Question: I am abstracting a tweet from a users profile using json. I am then inserting it in a database. I need to know how to safely put the characters into a mySql database and then convert them back to the normal tweet again.
For example the word "doesn't" is going in the database as "doesn't"
ALSO, If the Tweet happens to have quotes in it, then they are gone as well.
There must be a way to preserve these and get them back again.
How can I safely add this and how can I convert it back again?
I have tried this SQL line:
'''
mysqli_query($con,"INSERT INTO tweetCheck (Timestamp, Tweet) VALUES ('$Timestamp', '$Tweet')");
'''
Here is the encoding:
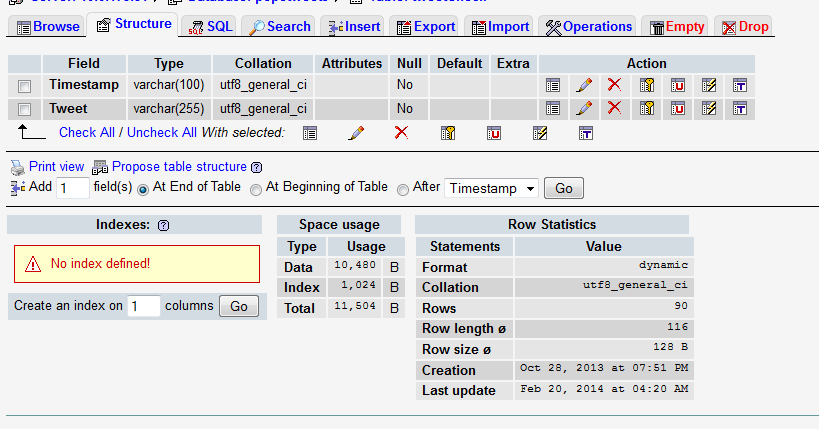
Answer: '''
$tweet_to_be_stored_in_db = $mysqli->real_escape_string($tweet);
'''
OR using PDO
'''
PDO::quote
'''
This answer worked:
'''
$Tweet = mysqli_real_escape_string($con,$Tweet);
'''